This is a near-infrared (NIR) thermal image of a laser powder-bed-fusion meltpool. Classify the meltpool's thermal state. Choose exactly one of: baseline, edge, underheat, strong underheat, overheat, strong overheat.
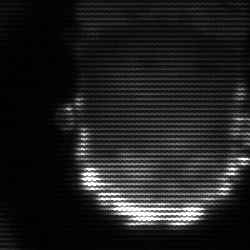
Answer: baseline